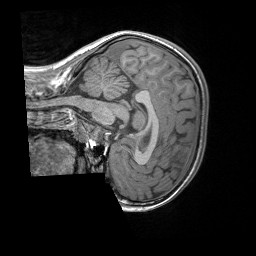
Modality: T1w
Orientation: sagittal
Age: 7
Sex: female
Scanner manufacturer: siemens
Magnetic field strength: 3 T
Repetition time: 1.65 s
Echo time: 0.00203 s